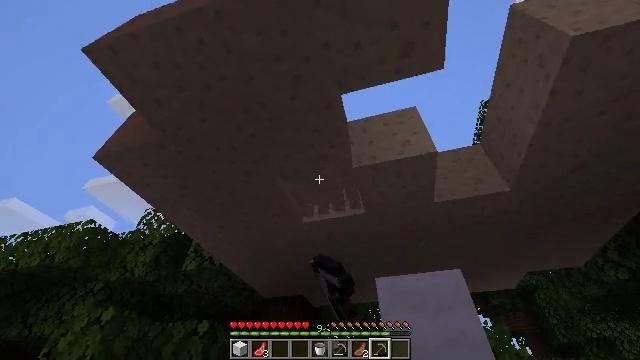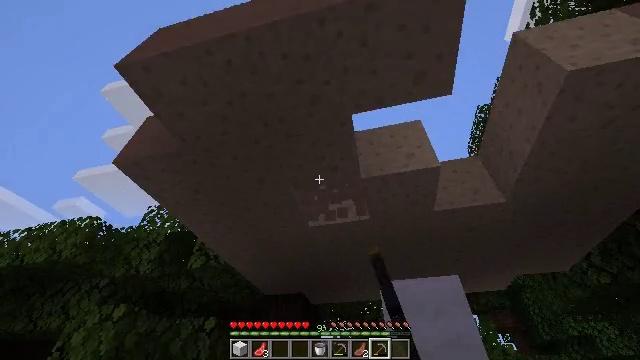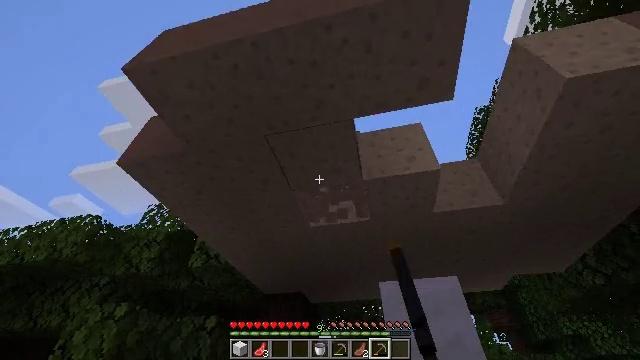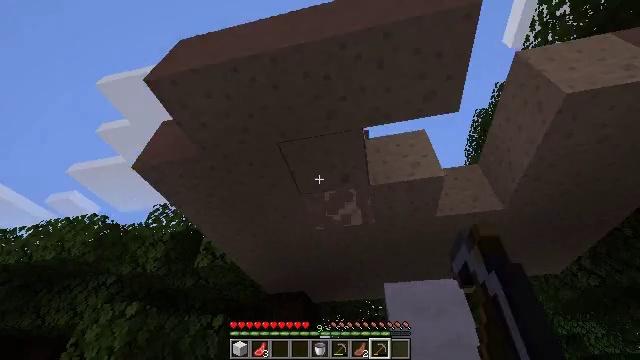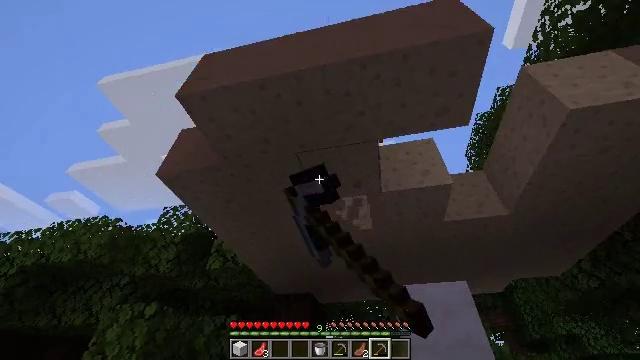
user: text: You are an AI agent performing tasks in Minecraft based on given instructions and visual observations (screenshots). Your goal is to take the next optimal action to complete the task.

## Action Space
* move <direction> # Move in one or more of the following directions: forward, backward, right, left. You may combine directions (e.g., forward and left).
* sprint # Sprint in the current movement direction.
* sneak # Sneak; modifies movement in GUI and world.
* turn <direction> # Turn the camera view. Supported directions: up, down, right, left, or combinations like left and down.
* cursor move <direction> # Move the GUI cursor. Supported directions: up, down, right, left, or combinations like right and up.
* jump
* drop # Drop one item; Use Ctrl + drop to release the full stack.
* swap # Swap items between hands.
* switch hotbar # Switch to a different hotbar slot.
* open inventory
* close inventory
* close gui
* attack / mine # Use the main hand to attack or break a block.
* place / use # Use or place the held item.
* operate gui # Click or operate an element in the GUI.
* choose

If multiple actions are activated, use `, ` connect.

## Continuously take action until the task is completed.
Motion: motion action
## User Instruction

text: Break the brown mushroom block to collect materials.
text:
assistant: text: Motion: move back and move left, turn right and down, attack / mine
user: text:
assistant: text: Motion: move back and move left, attack / mine
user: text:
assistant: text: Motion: move back and move left, attack / mine
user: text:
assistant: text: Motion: move back and move left, attack / mine
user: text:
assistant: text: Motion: no_op